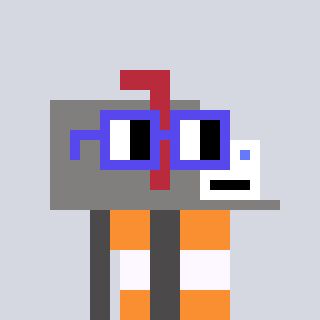
a pixel art character with square blue glasses, a mailbox-shaped head and a grayscale-colored body on a cool background